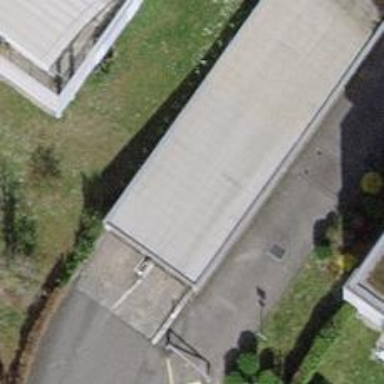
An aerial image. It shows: Driveway tunnel.